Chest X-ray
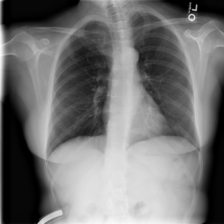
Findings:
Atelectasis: positive
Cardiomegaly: negative
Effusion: negative
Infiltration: negative
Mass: negative
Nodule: negative
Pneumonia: negative
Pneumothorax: negative
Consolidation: negative
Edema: negative
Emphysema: negative
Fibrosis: negative
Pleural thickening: negative
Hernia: negative